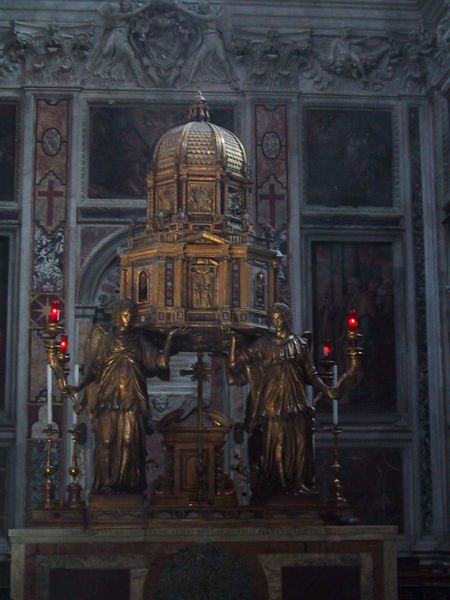
Titel: Sakramentsziborium in der Cappella Sistina
Künstler: Giovanni Battista Ricci
Standort: Rom, S. Maria Maggiore (EU - I - Latium)
Schlagwörter: flügel, grau, licht, marmor, rot, falten, stein, tragen, kirche, figur, gold, engel, skulptur, relief, düster, giebel, figuren, kuppel, kerze, kerzen, metall, stuck, leuchten, foto, fotografie, vergoldet, kreuz, brennen, altar, kerzenhalter, kerzenleuchter, kreuze, öllampe, heilig, tabernakel, sakrament